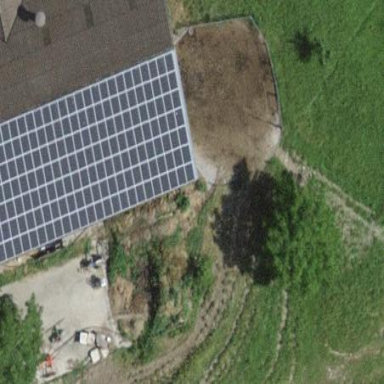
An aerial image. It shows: Solar power generator using photovoltaic method with solar photovoltaic panel types.